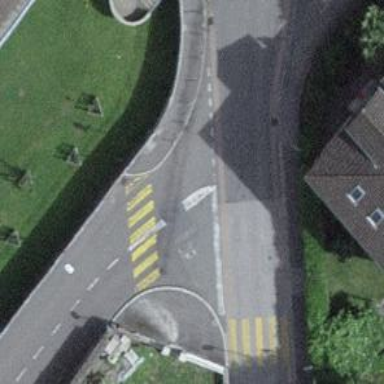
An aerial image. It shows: Zebra crossing on the road.